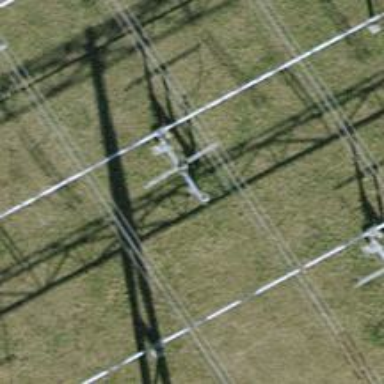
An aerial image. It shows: Switch used for power control.